Current action and preconditions to check: trajectory_clear

Your task: For each precondition in the list above, predict whether it will hold at this action.

Consider the current scene as observed from the mobile robot's camera, and analyze the predicted future states of all dynamic agents (e.g., people, animals, vehicles, or any moving entities) within the NEXT SECOND.

IMPORTANT: Only answer "very likely" if you are absolutely certain—based on strong, clear evidence—that a dynamic agent will violate the precondition in the predicted future state. Do NOT answer "very likely" for unlikely, ambiguous, or low-probability risks.

Ask yourself for each precondition: Is there a high probability, with clear and convincing evidence, that the predicted future states of any dynamic agent will interfere with the predicted future state of the currently executing action within the NEXT SECOND, causing that precondition to fail?

Assess the risk level based on these predictions. Use "likely" or "very likely" if motions create a clear risk of interference.

Use "neutral" or "improbable" if agents are nearby but their predicted paths are clearly diverging or non-conflicting.

Failure Risk Categories: "very improbable", "improbable", "neutral", "likely", "very likely"

Answer Format: Output ONLY the probability_of_failure value from these categories: "very improbable", "improbable", "neutral", "likely", "very likely"

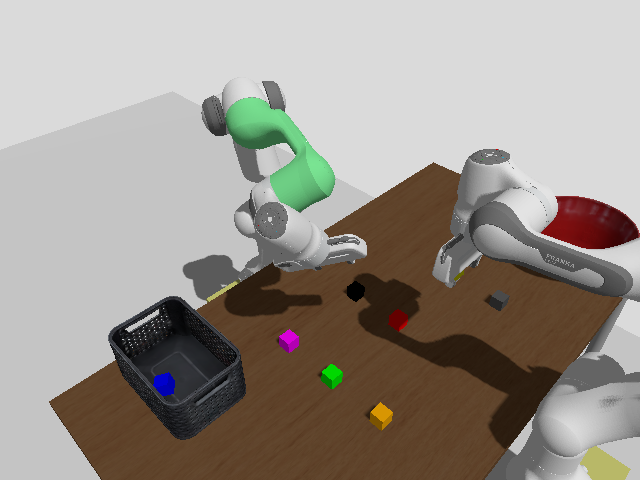

Answer: improbable